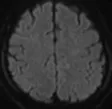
Diffusion-weighted.
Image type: radiology (mri)